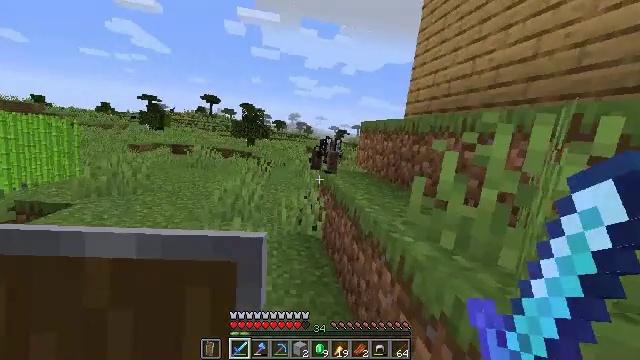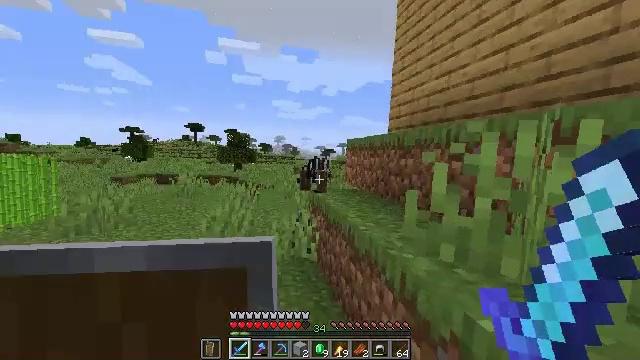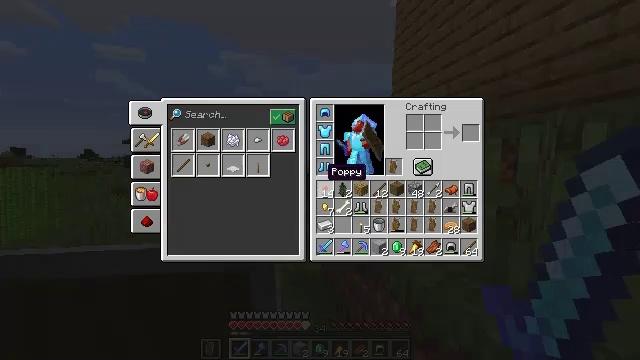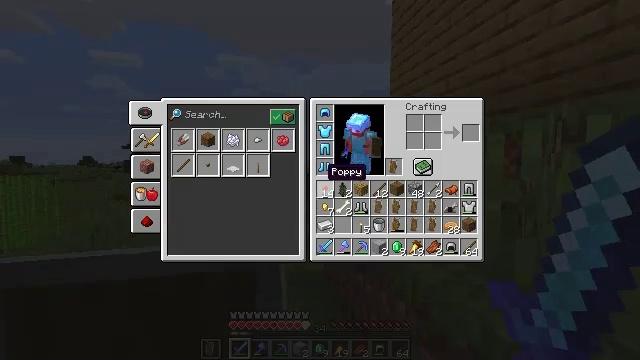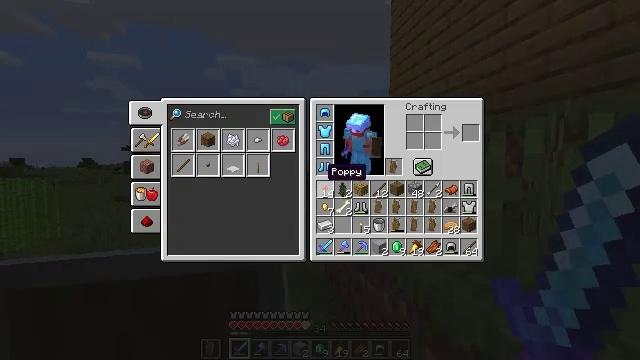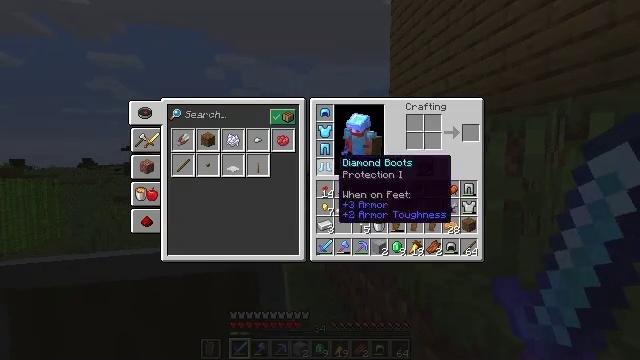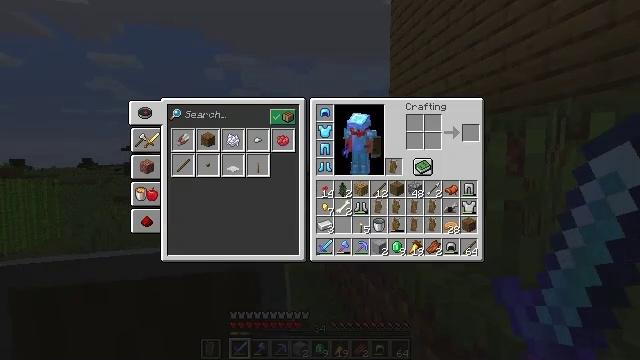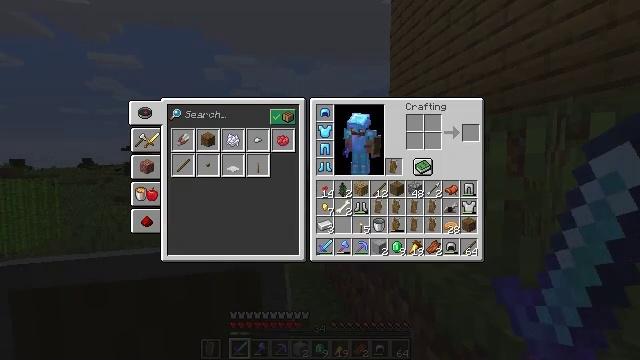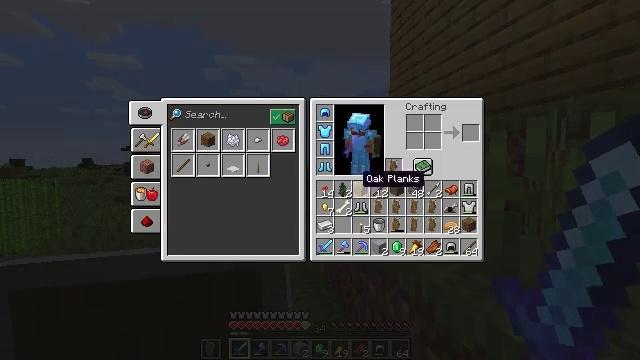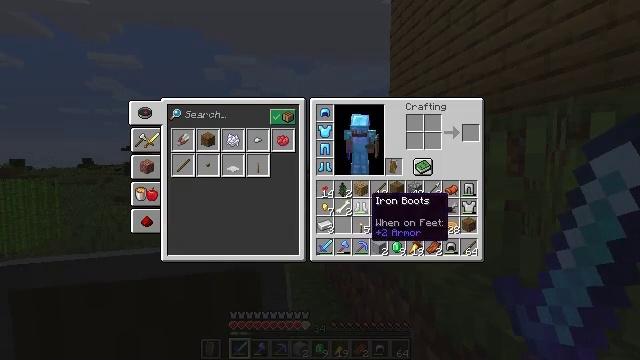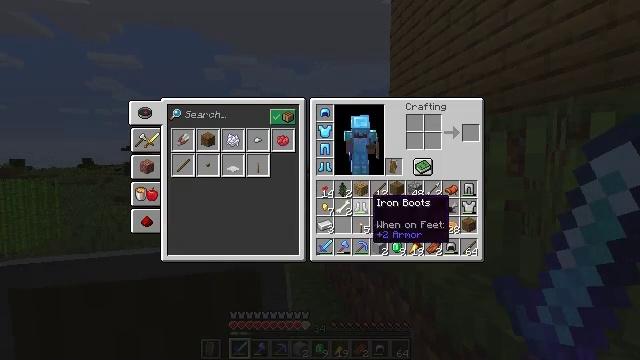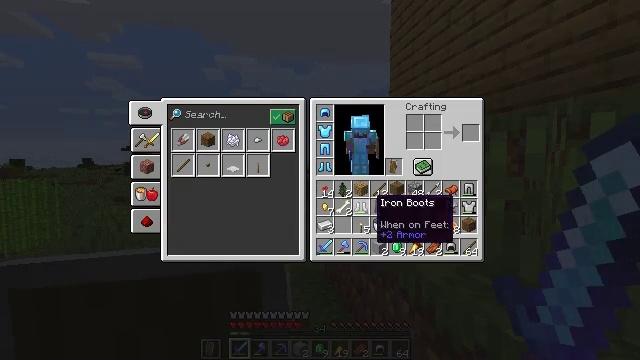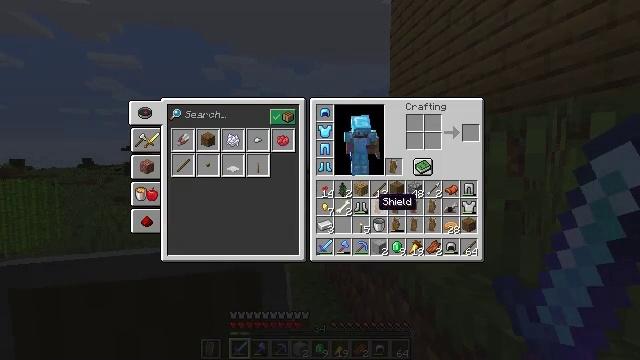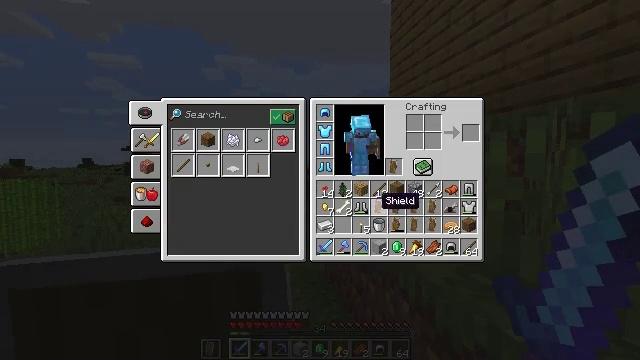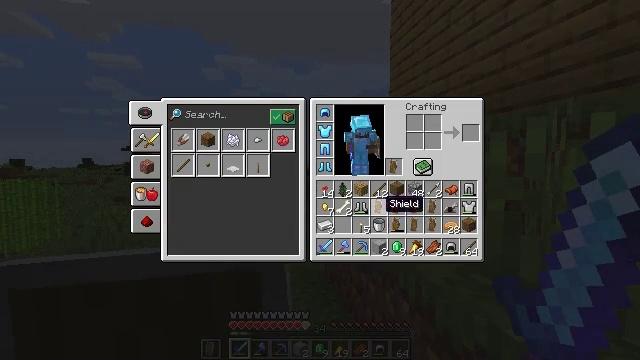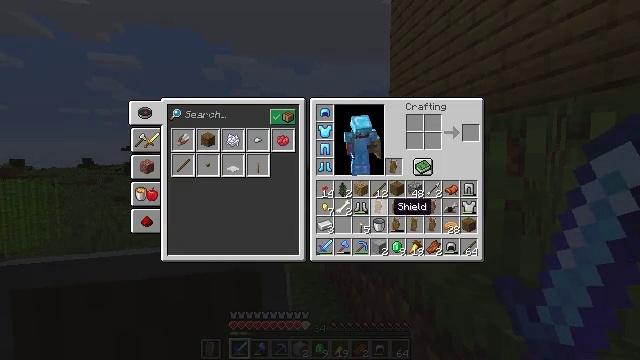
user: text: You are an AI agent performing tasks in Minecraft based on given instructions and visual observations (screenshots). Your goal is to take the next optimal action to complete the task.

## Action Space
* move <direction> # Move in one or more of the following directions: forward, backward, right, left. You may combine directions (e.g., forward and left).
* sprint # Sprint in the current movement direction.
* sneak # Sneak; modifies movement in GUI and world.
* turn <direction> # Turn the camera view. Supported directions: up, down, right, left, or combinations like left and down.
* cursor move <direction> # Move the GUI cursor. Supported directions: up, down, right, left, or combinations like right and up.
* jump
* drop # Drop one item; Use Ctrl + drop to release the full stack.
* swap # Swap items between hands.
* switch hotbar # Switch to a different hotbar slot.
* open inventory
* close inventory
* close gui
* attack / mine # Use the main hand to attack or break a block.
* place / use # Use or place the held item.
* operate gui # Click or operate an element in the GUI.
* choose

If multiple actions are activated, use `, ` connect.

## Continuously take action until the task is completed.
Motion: motion action
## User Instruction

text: Drop a shield.
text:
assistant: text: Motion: turn right and up
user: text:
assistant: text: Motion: turn up, open inventory
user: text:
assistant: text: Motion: open inventory
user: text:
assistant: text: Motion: open inventory
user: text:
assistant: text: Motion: cursor move right and up
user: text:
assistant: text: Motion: no_op
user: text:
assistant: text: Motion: no_op
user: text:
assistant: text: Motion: sneak, cursor move right and down
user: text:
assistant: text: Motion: sneak, cursor move right and down
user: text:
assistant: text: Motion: no_op
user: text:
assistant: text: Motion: sprint
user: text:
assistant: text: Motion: sprint
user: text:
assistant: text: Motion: sprint
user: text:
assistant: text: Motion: sprint
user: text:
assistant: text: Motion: sprint, cursor move right
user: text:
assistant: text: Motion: sprint
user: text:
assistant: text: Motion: sprint
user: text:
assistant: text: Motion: sprint
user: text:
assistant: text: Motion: sprint
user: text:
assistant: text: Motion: sprint
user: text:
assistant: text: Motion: sprint
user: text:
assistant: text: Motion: sprint
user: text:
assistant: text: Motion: sprint
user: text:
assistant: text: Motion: sprint
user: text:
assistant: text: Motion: sprint
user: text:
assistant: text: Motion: sprint, drop
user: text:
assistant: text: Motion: sprint, drop
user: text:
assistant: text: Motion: sprint
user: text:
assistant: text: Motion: sprint
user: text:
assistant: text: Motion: sprint